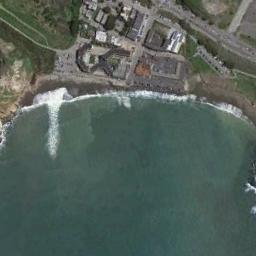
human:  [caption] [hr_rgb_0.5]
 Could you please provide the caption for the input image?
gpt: There are many buildings and trees beside the beach .

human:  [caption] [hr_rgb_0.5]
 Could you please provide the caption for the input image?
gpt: There are several houses by the beach .

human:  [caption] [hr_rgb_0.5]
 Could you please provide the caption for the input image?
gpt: Grey-green atrovirens sea surface with curved edges and grey coast .

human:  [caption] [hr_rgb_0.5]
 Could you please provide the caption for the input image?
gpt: The type of beach is rocky coast and some buildings on the beach .

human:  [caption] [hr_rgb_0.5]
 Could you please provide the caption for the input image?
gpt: Many buildings  are beside the beach .